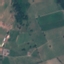
Land use / land cover: Pasture